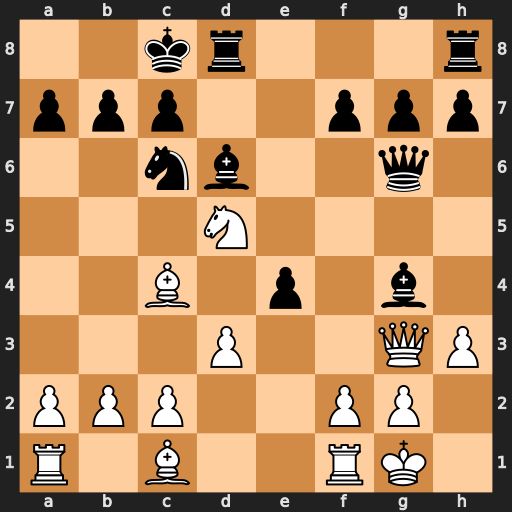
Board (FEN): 2kr3r/ppp2ppp/2nb2q1/3N4/2B1p1b1/3P2QP/PPP2PP1/R1B2RK1
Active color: w
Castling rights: -
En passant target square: -
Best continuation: Qxg4+ Qxg4 hxg4